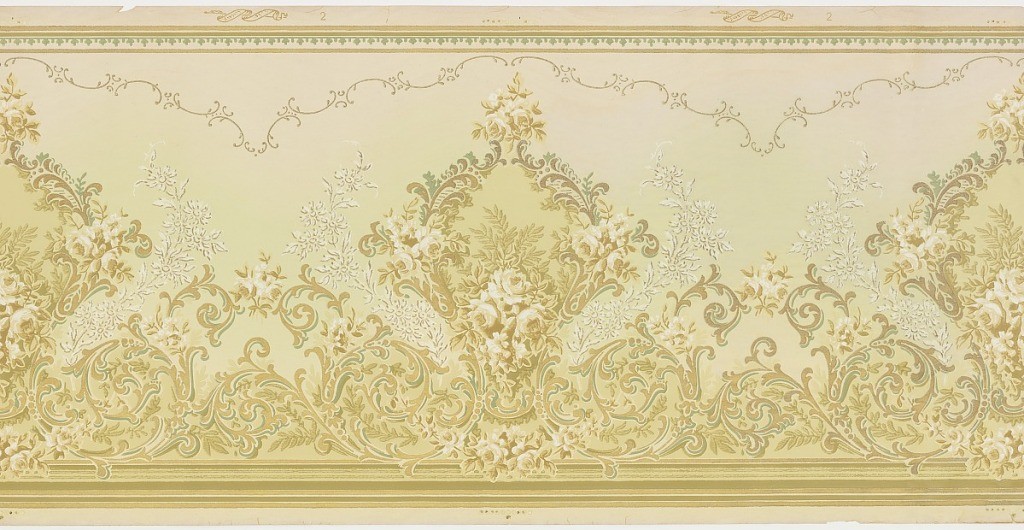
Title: Frieze
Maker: Standard Wall-Paper Company, Standard Wall-Paper Company, Sandy Hill, New York
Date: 1905–1915
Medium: Machine-printed paper, liquid mica
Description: Series of scrolling acanthus leaf medallions filled with bouquets of roses and framed by a series of daisy-like flowers. A swag of roses runs across the bottom while a swag of acanthus-inspired lines runs across the top. Printed in gold, white, cream, and shades of brown and green.